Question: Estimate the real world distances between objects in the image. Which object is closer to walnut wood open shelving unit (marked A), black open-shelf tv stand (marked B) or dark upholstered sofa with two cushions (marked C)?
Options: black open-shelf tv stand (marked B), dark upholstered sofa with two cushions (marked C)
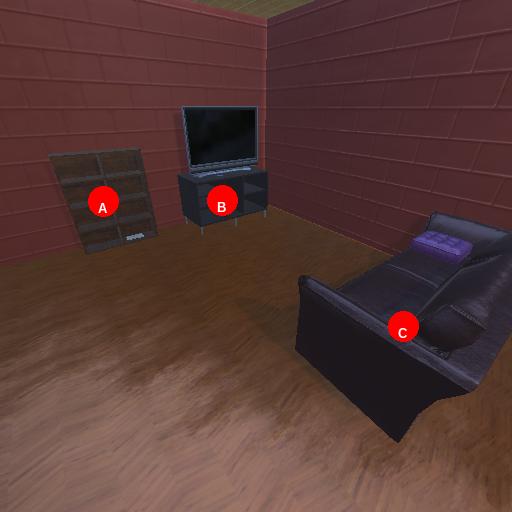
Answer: black open-shelf tv stand (marked B)